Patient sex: M
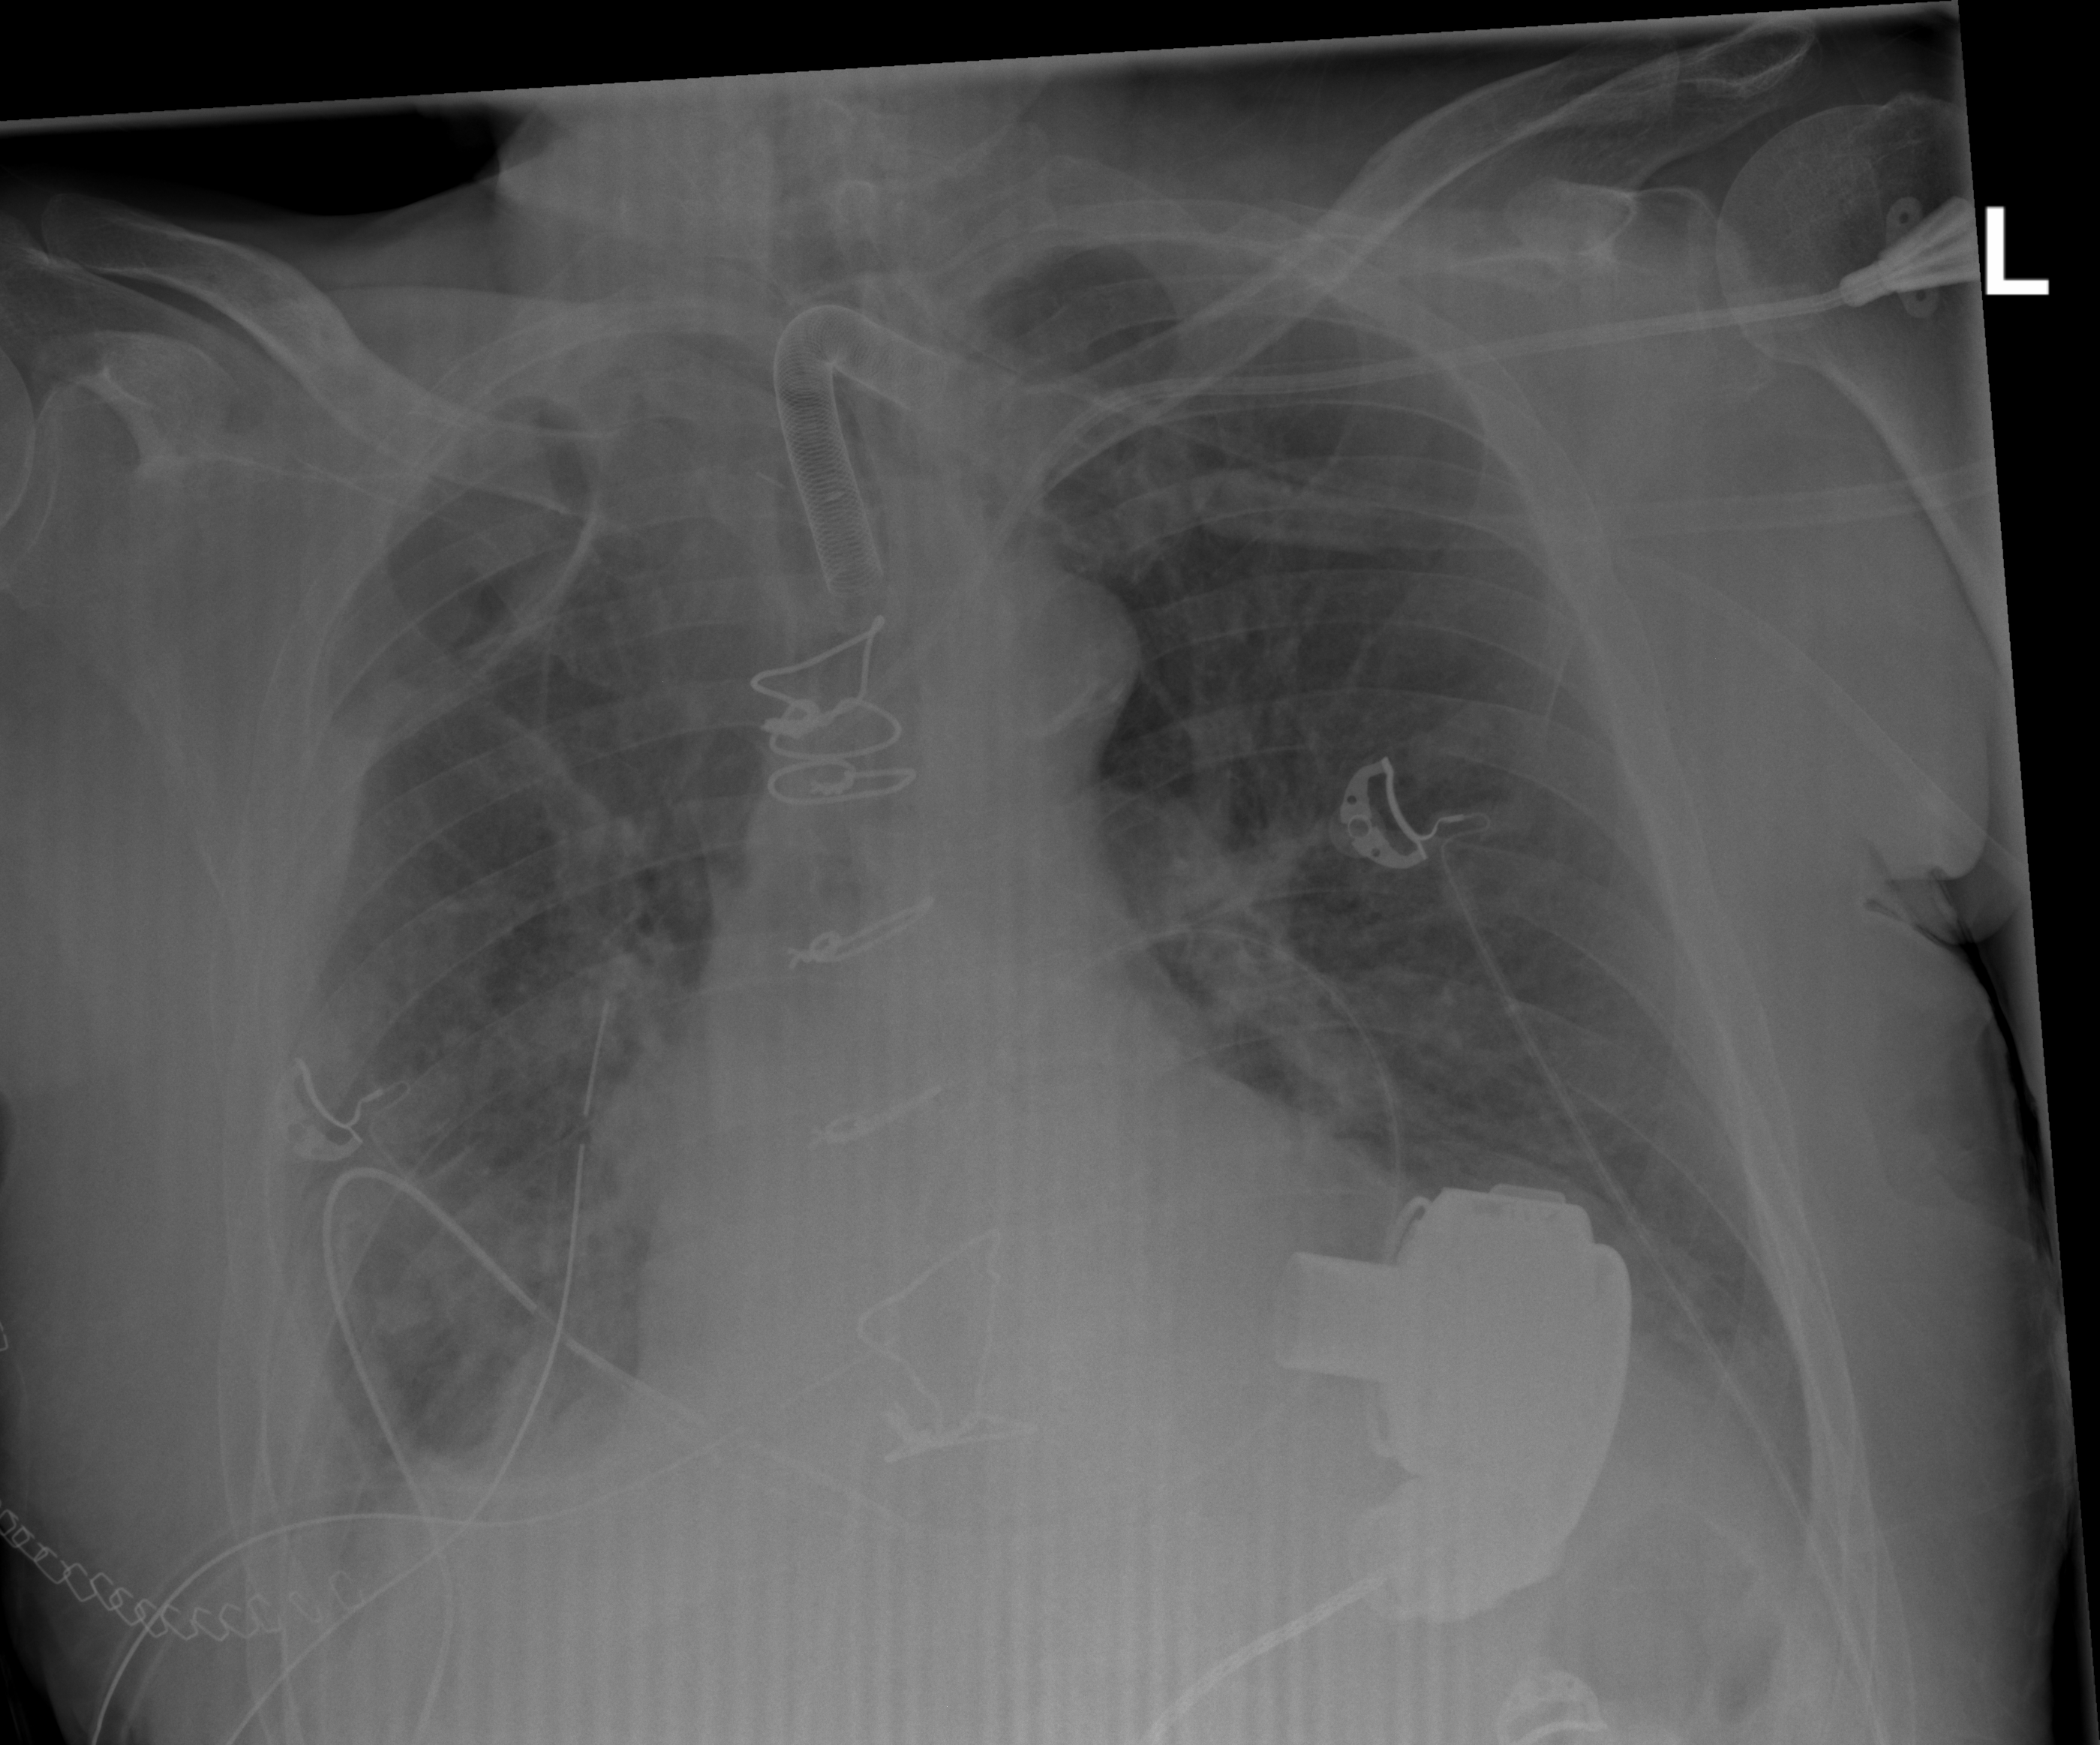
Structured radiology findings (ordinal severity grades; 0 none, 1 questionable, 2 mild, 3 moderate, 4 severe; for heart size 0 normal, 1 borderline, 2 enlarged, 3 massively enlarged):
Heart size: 0
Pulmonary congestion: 2
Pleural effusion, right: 2
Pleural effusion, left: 2
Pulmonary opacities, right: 2
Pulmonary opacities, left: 0
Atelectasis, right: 3
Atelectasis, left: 2